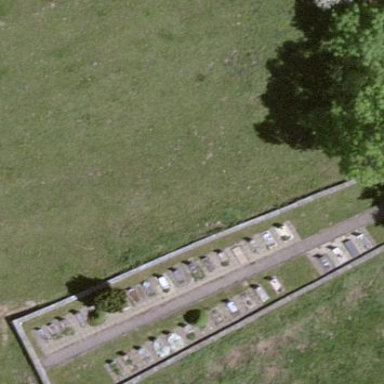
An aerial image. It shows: Cemetery.